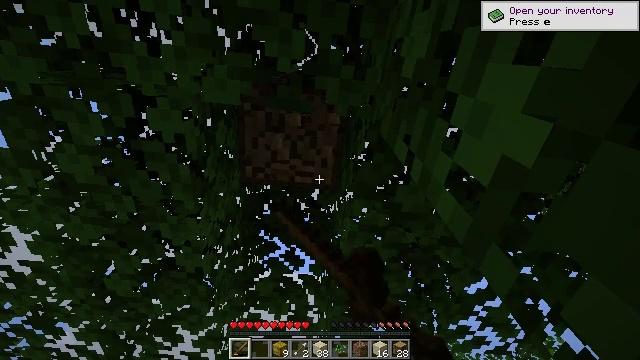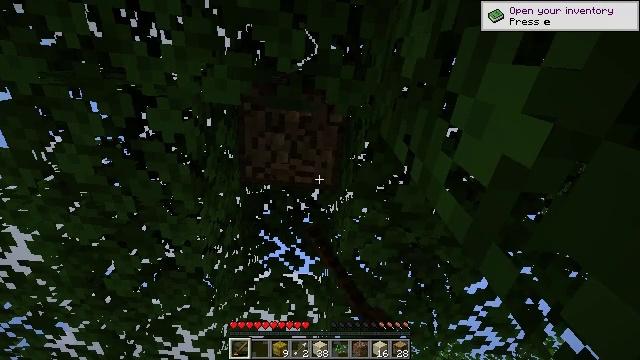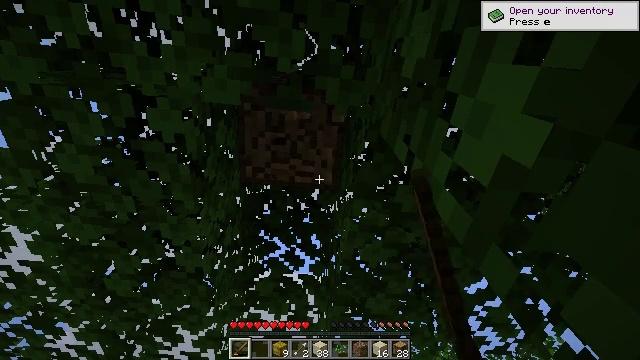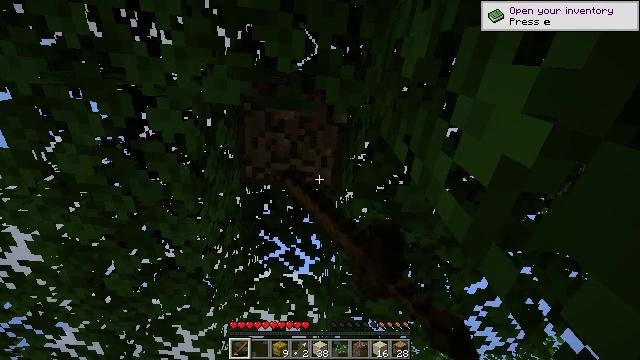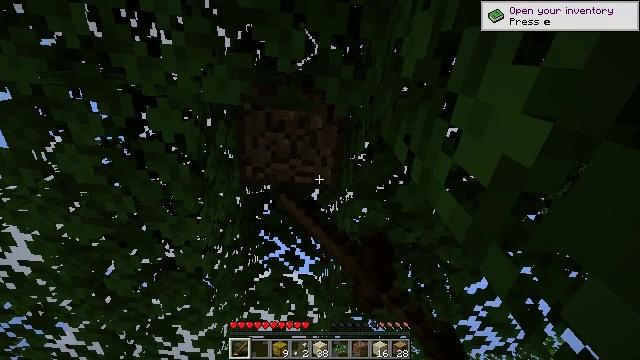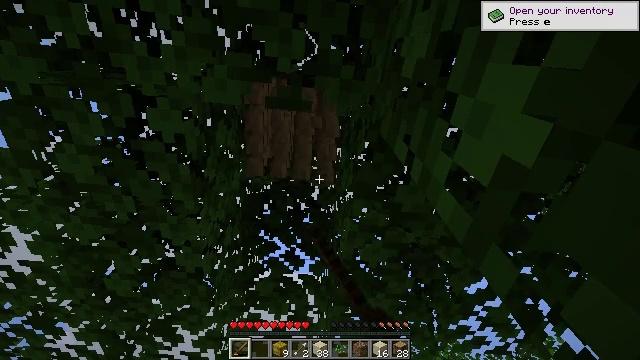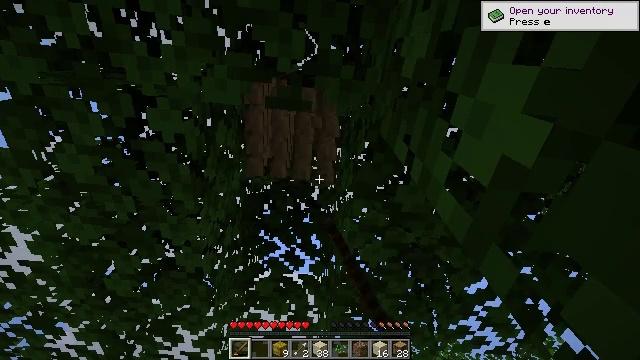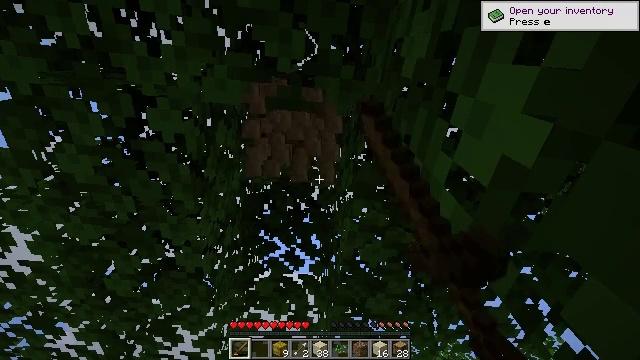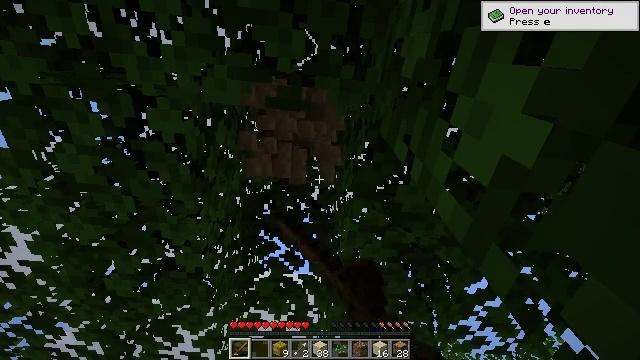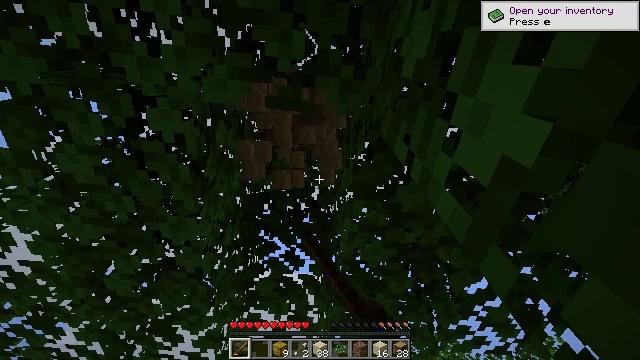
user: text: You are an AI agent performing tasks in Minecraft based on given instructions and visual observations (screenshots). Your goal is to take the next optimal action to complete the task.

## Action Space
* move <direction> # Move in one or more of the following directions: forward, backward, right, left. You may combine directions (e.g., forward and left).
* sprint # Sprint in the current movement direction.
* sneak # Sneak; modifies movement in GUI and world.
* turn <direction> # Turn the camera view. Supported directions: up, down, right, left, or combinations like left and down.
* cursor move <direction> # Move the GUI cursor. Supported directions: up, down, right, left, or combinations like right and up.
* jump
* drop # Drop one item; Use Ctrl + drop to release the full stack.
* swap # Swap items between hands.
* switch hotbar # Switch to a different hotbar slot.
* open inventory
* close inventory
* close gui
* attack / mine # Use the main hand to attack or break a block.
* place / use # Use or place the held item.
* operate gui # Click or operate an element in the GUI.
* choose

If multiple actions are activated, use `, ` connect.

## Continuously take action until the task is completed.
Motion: motion action
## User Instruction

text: Chop down the oak log.
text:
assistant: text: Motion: attack / mine
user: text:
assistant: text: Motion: attack / mine
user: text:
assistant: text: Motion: attack / mine
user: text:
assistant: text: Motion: attack / mine
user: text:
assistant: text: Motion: attack / mine
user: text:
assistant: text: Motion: attack / mine
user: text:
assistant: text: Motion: attack / mine
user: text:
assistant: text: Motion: attack / mine
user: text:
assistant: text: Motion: attack / mine
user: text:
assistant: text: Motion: attack / mine